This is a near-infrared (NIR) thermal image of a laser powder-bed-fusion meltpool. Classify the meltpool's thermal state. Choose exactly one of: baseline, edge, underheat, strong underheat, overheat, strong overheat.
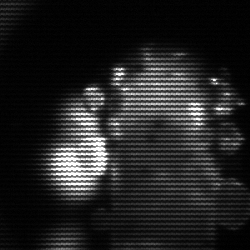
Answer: strong underheat